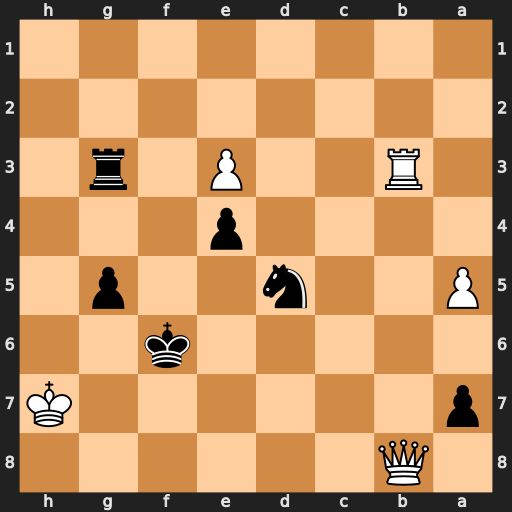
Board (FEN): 1Q6/p6K/5k2/P2n2p1/4p3/1R2P1r1/8/8
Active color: b
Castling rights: -
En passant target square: -
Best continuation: Rh3+ Kg8 Ne7+ Kf8 Rh8#